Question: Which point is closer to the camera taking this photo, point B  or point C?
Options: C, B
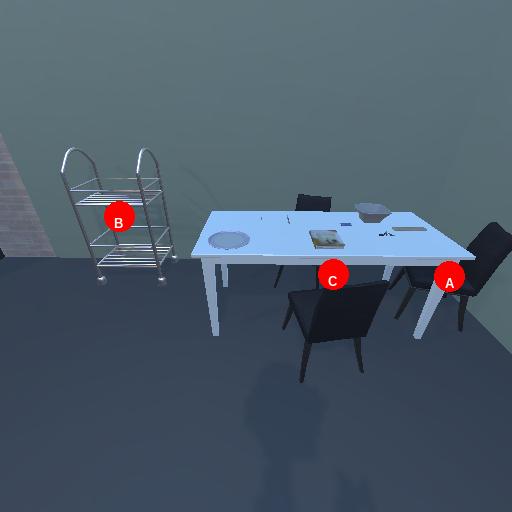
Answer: C